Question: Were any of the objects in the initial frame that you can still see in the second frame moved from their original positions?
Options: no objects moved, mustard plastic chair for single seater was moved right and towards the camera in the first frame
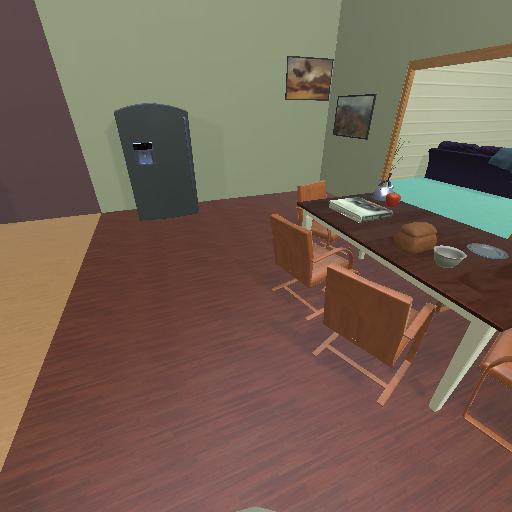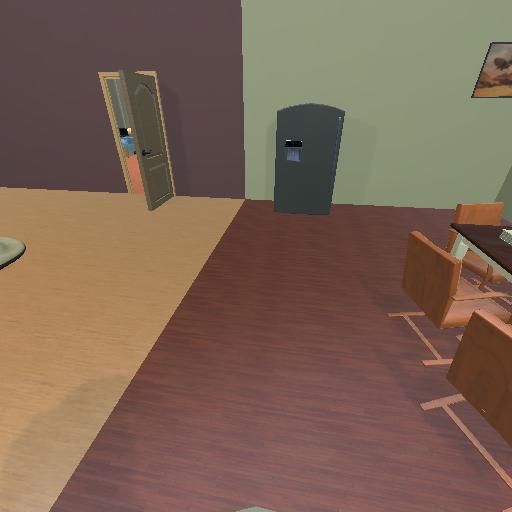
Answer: no objects moved